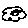
Label: cloud